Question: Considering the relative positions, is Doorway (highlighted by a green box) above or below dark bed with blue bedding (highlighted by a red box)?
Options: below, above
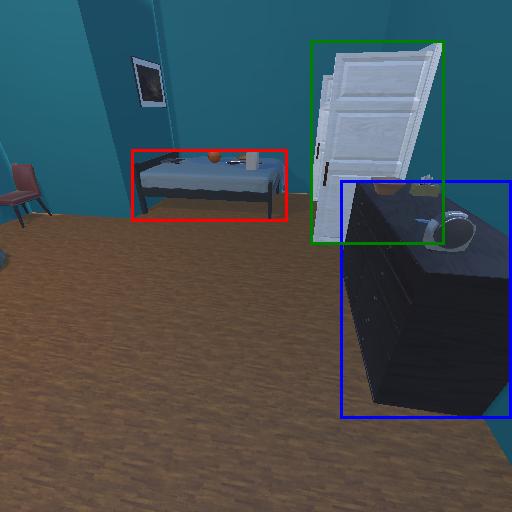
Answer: below